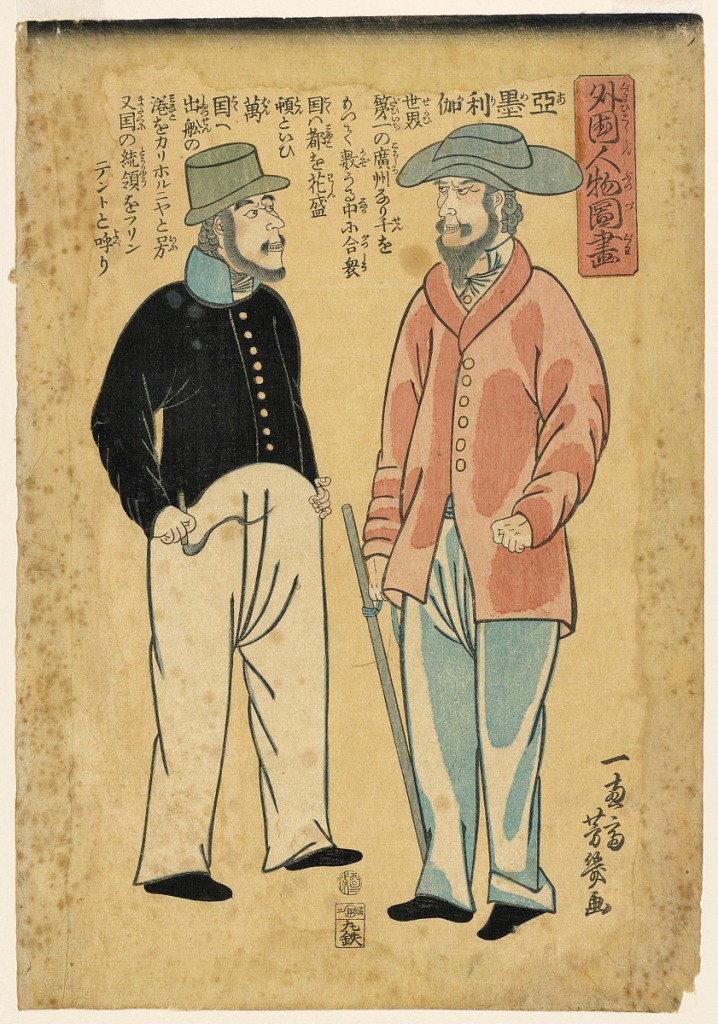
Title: Two Members of Commodore Perry's Party, American Sailor and Soldier
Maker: Utagawa Yoshiiku, Japanese, 1833 - 1904
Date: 1861
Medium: Woodcut on mulberry paper
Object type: Print
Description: Standing American sailor and man with a stick. Lengthy inscription in Japanese at top and bottom right.